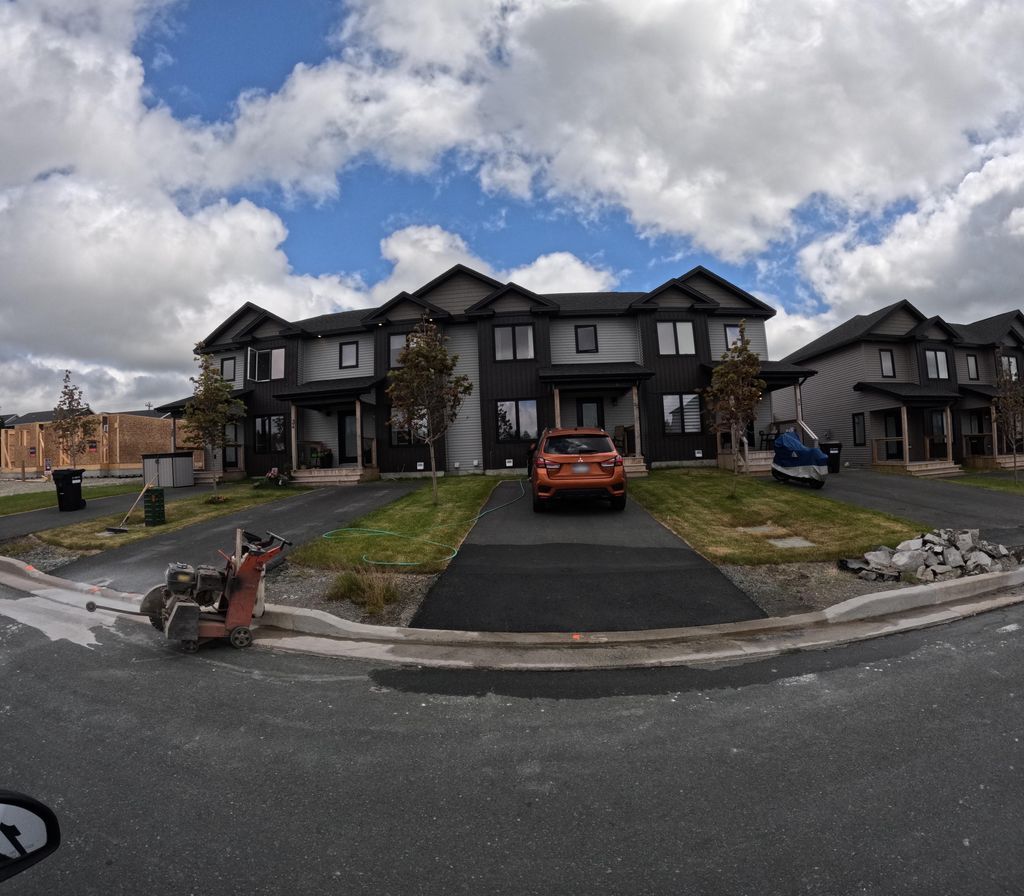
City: st_johns